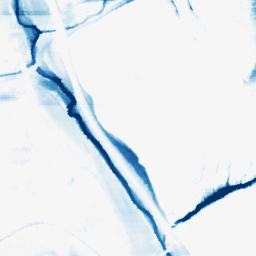
Category: morphological
Decomposition family: morphological_rect
Decomposition parameters: operation: closing
width: 50
height: 10
Upsampling method: regularized
Upsampling parameters: scale: 4
lambda_reg: 0.001
Upsampling scale: 4